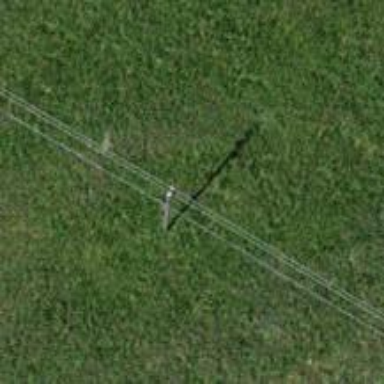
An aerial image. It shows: Power pole.